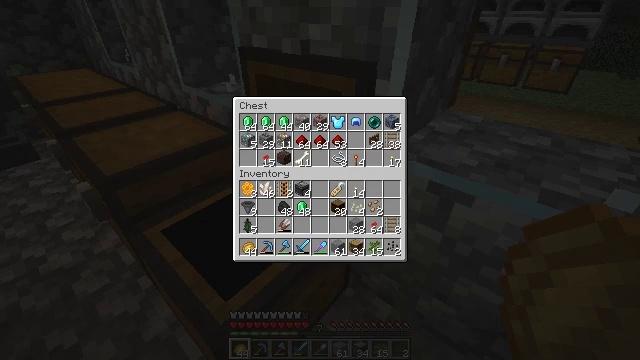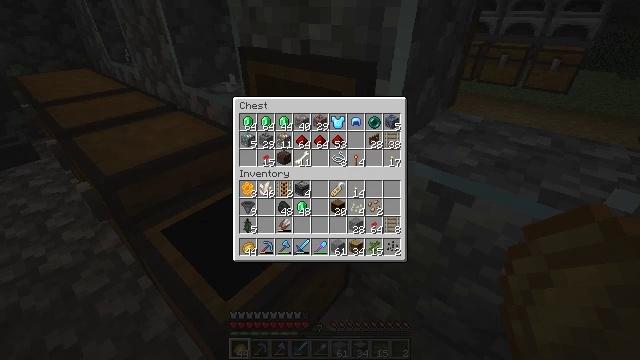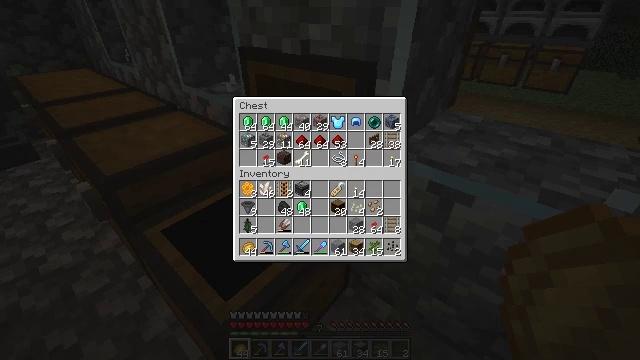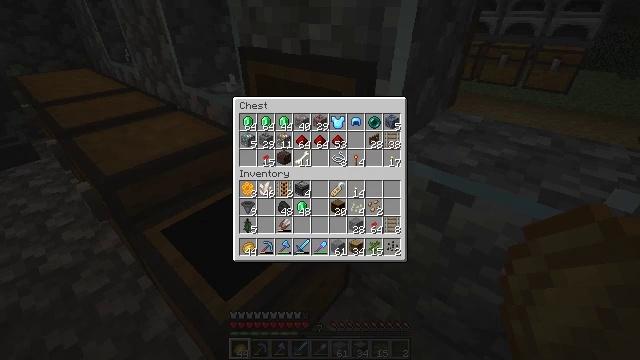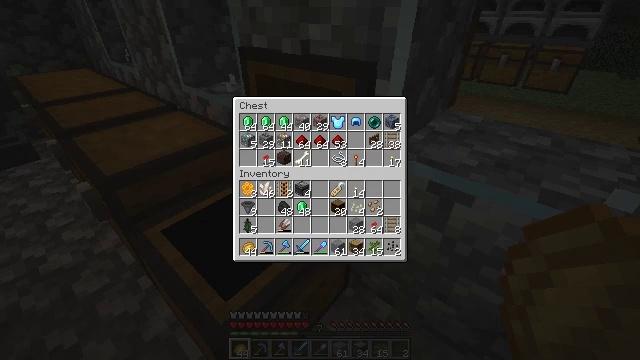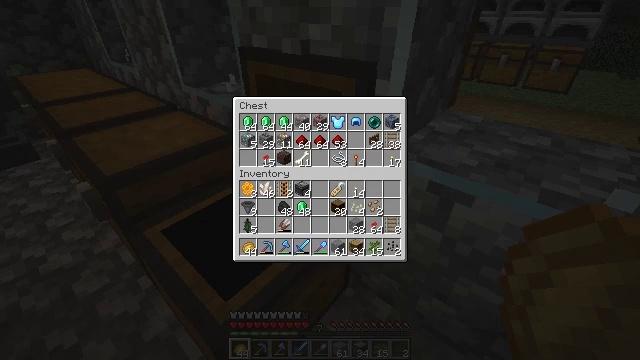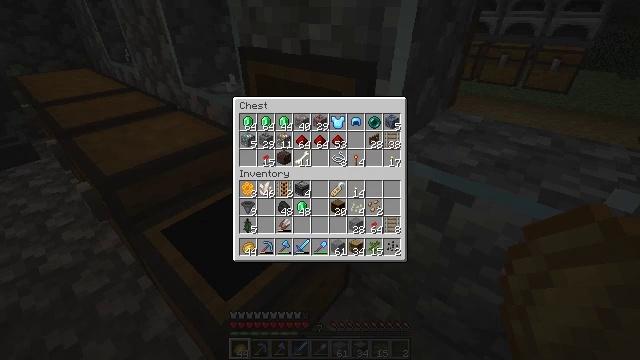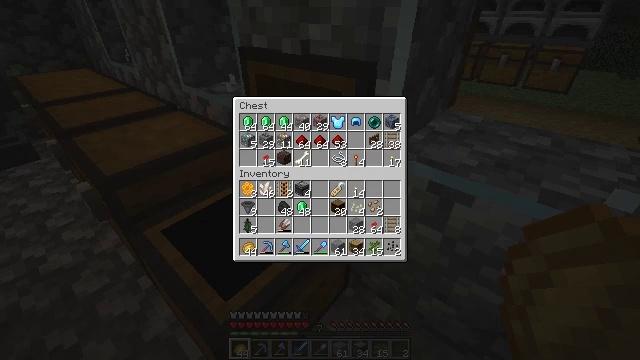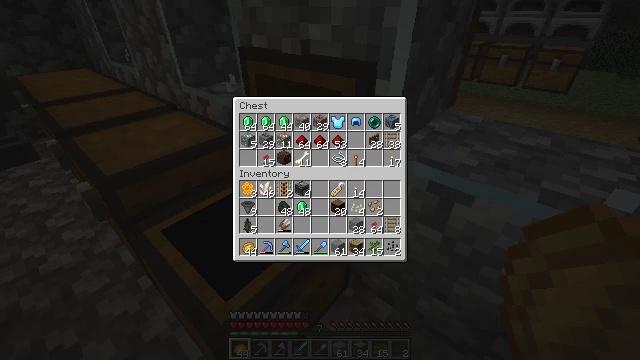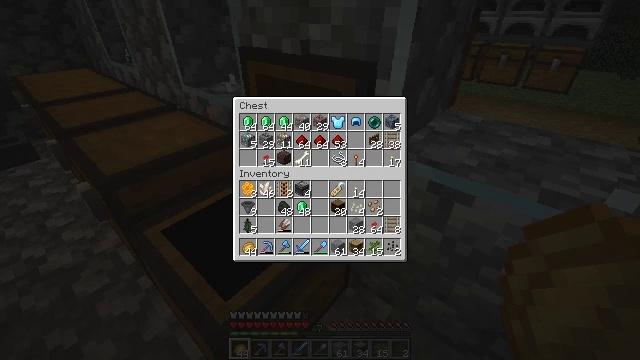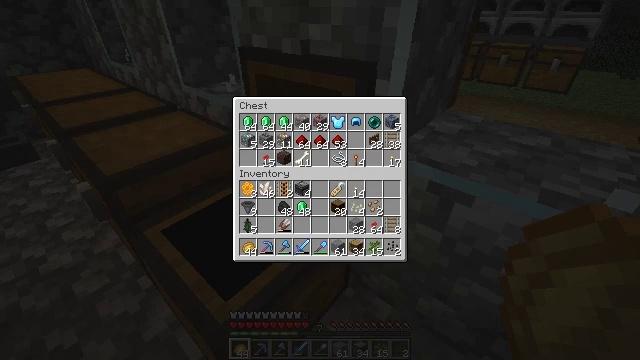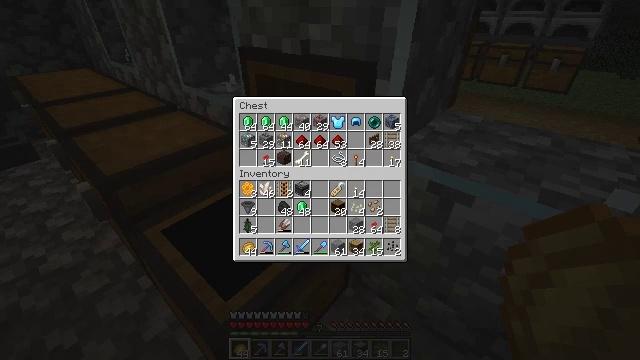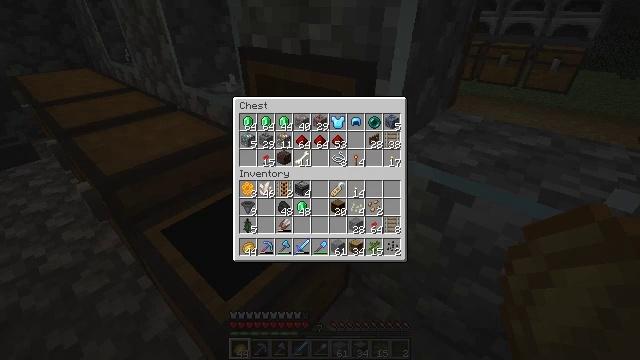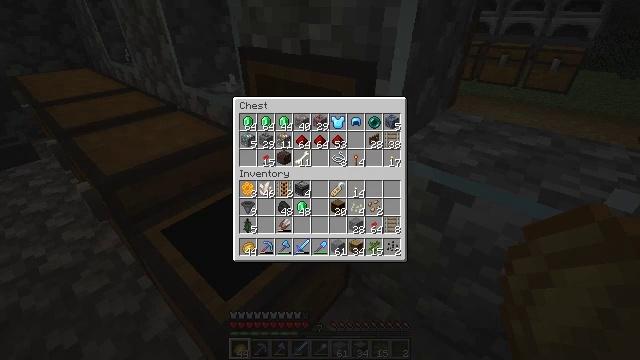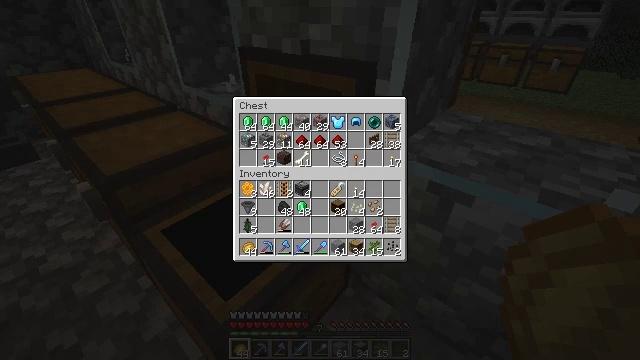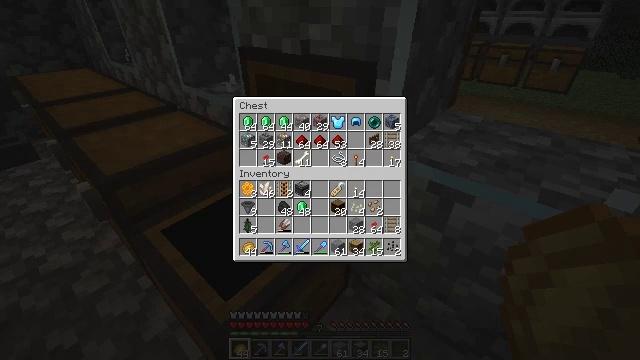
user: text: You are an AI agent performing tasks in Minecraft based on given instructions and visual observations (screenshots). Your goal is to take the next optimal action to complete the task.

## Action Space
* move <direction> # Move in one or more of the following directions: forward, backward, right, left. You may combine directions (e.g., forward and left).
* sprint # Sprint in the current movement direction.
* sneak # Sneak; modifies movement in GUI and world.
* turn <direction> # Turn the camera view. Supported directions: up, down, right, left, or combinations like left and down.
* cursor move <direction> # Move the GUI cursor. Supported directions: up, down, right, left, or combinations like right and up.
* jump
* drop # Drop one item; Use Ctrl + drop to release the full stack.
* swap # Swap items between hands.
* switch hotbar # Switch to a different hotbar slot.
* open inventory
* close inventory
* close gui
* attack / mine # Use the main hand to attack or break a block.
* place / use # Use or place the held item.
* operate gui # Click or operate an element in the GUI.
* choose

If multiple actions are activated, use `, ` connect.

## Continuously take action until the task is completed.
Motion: motion action
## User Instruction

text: Mine the brewing stand from your base.
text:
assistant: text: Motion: no_op
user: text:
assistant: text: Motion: no_op
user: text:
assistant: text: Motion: no_op
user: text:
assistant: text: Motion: no_op
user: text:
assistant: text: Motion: no_op
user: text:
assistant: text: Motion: no_op
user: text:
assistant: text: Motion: no_op
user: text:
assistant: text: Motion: no_op
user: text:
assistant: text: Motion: no_op
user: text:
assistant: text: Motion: no_op
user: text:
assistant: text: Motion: no_op
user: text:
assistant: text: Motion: no_op
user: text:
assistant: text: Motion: no_op
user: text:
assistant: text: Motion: no_op
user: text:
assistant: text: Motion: no_op
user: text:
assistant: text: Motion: no_op
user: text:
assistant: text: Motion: no_op
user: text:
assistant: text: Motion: no_op
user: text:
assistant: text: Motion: no_op
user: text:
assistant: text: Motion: no_op
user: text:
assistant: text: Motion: no_op
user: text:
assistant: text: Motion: no_op
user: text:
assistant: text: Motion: no_op
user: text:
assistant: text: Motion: no_op
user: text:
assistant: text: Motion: no_op
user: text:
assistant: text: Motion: no_op
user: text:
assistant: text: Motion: no_op
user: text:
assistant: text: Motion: no_op
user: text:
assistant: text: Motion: no_op
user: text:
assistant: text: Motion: no_op